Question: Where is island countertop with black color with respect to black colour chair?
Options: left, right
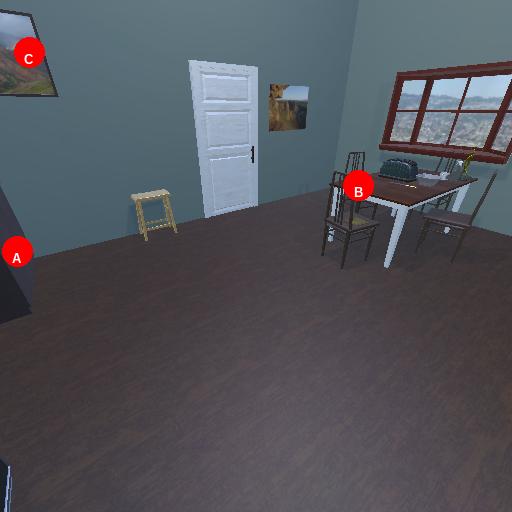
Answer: left